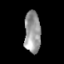
Tissue: skin
Cell type: Epithelial cells
Senescence score: 0.2456
Nuclear area (px): 673
Mean DAPI intensity: 151.12